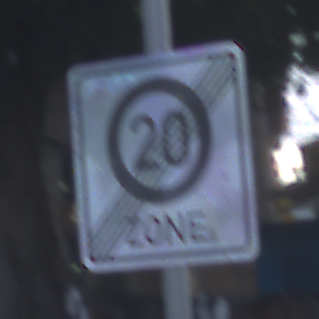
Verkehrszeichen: EndeZone20
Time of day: SunriseSunset
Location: Outdoor (Urban)
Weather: PartlyCloudy
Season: NotSpecified
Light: Natural